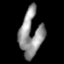
Tissue: prostate
Cell type: Fibroblasts
Senescence score: 0.7064
Nuclear area (px): 978
Mean DAPI intensity: 143.571